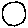
Label: circle